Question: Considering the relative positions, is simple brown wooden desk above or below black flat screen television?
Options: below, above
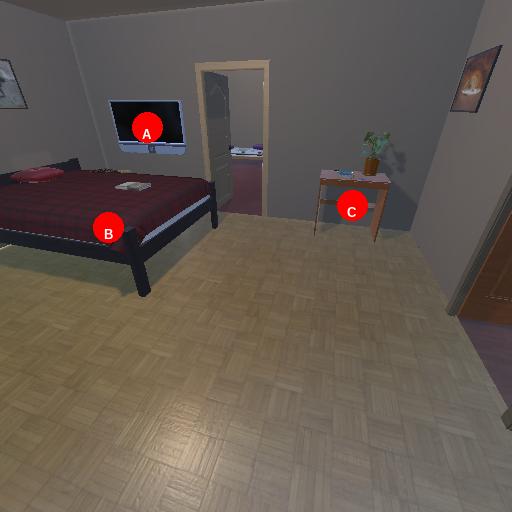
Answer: below